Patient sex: M
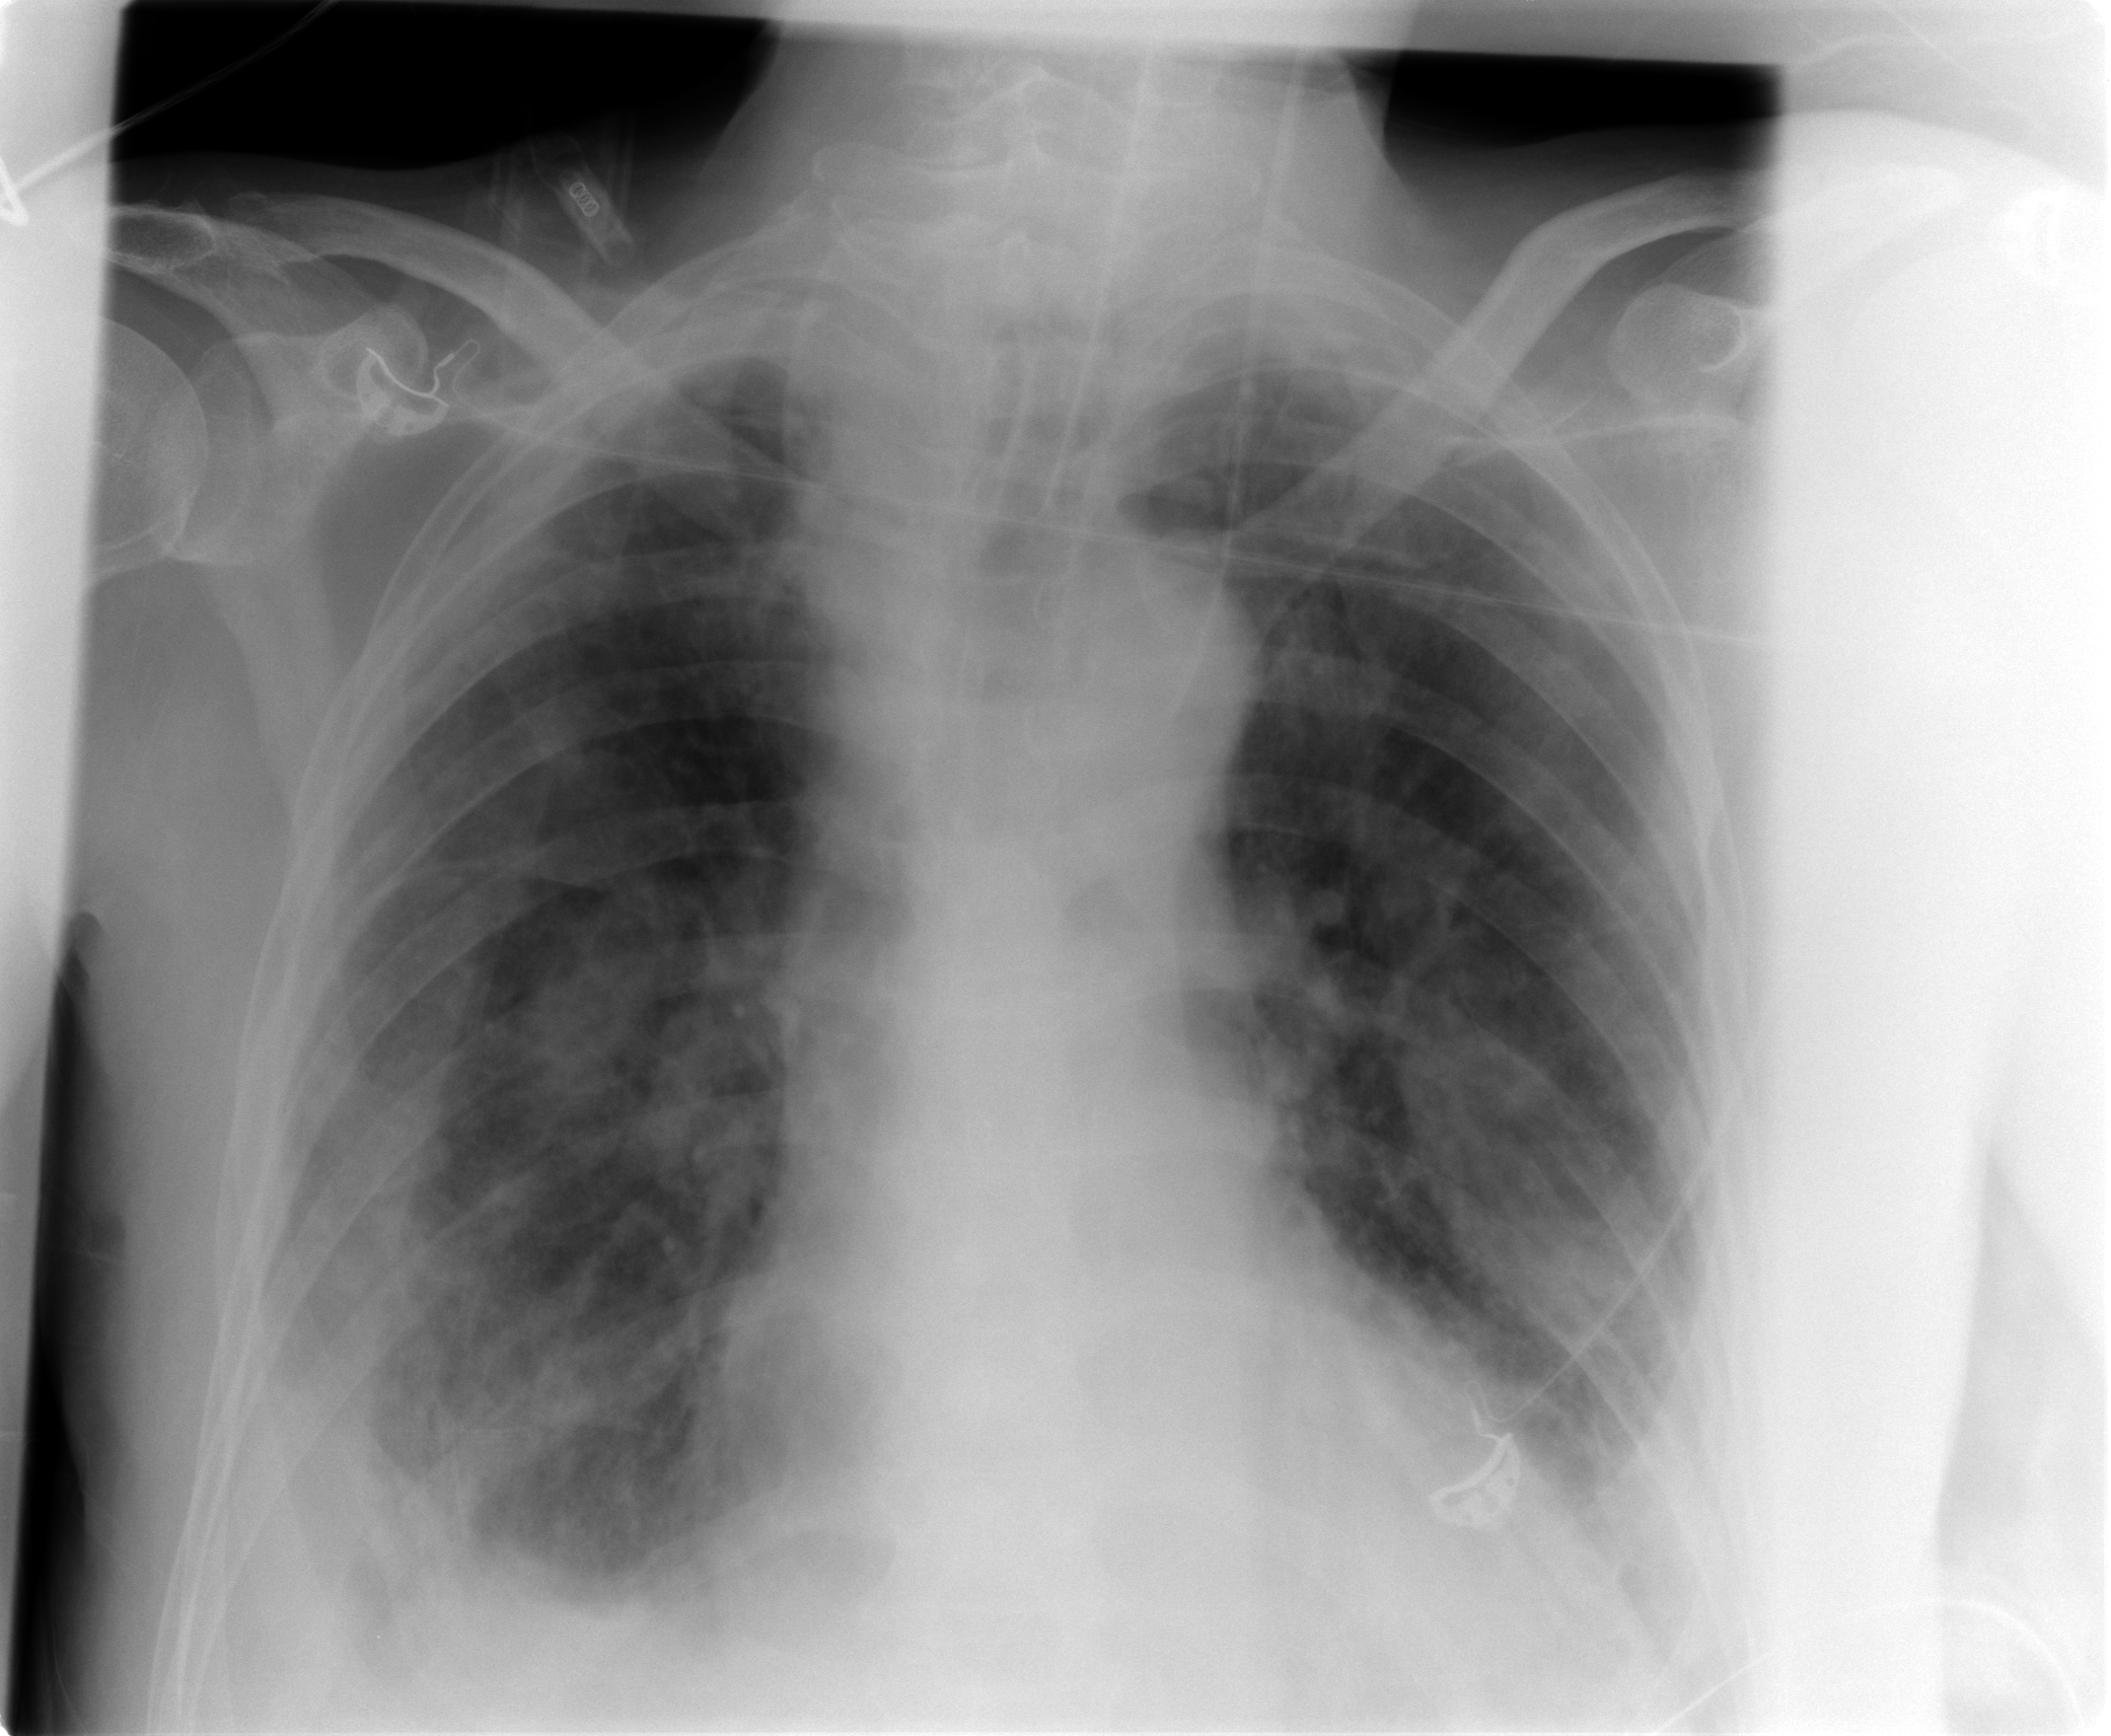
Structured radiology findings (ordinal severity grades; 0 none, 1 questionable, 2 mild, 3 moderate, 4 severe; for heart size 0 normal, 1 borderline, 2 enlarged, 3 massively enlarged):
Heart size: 2
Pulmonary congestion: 2
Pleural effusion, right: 2
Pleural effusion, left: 2
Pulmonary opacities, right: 2
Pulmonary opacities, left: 2
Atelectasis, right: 2
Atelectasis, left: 2